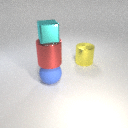
large blue rubber sphere below large red metal cylinder